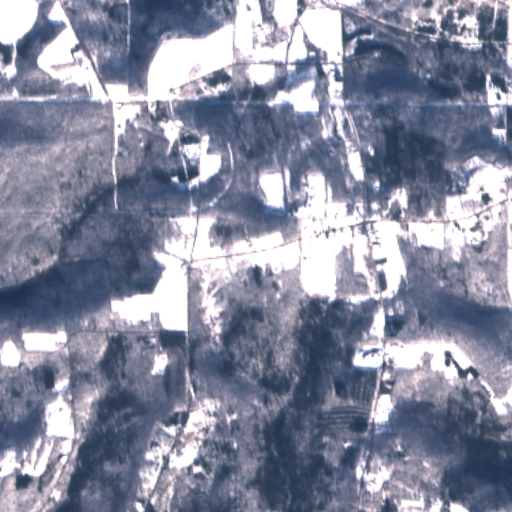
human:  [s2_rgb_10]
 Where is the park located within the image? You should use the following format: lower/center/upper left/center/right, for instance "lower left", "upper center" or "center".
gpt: The park is located in the lower right of the image.
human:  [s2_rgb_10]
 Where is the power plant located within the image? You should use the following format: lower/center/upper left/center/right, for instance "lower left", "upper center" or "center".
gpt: There is no power plant in the image.